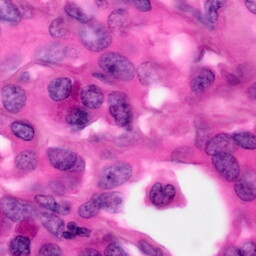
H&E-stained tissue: Pancreatic